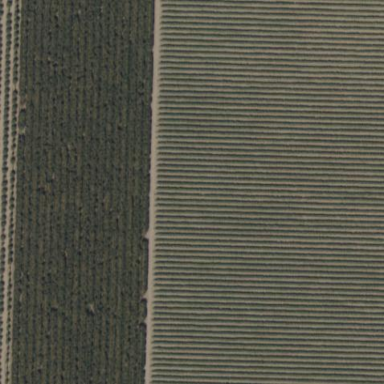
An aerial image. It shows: Vineyard where grapes are grown.